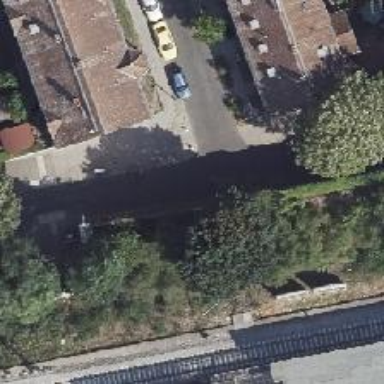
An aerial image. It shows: Residential road with asphalt surface and right lane for parking.